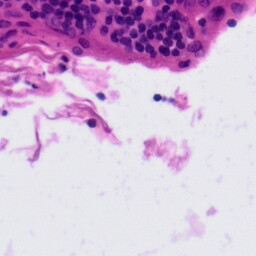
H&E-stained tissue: Tonsil